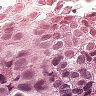
Metastatic tissue present: yes